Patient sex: M
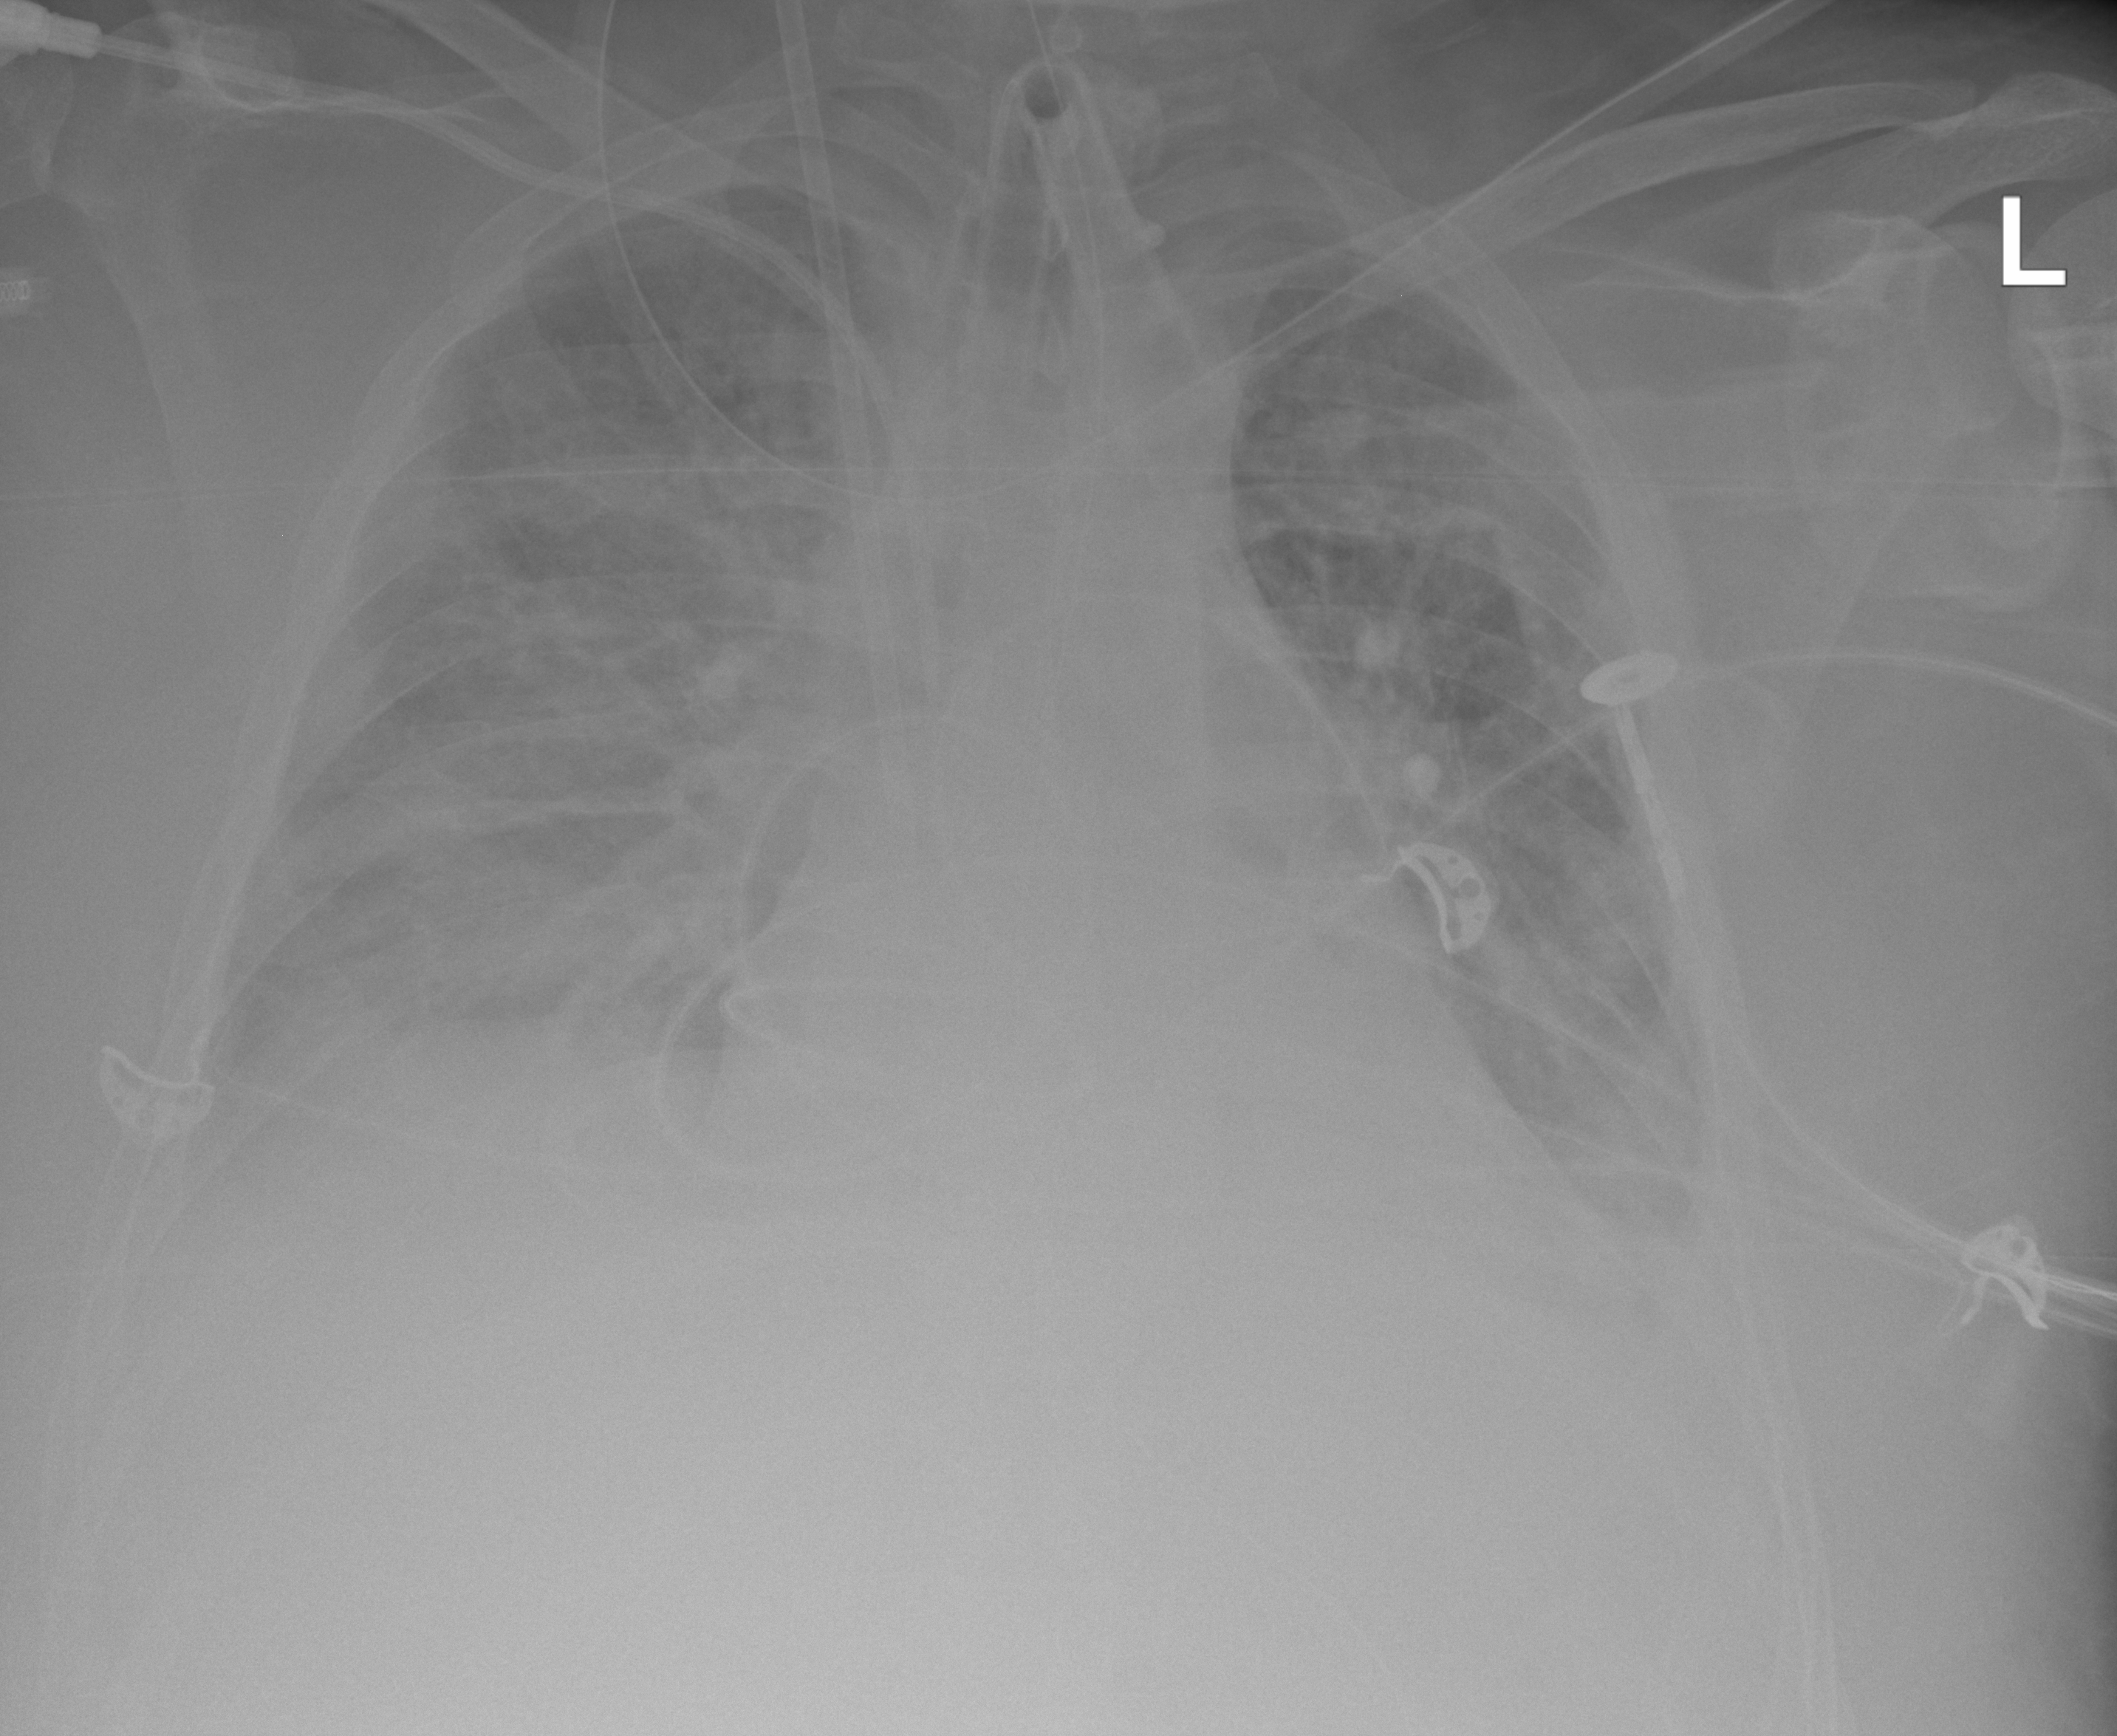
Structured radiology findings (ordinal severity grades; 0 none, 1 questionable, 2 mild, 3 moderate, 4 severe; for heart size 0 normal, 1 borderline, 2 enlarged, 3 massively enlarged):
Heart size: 1
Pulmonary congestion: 3
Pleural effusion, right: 1
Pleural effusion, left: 2
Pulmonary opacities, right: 3
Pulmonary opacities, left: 2
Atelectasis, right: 3
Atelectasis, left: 2